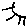
Label: sun